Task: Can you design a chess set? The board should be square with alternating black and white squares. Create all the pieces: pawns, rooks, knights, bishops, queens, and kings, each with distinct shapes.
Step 3279:
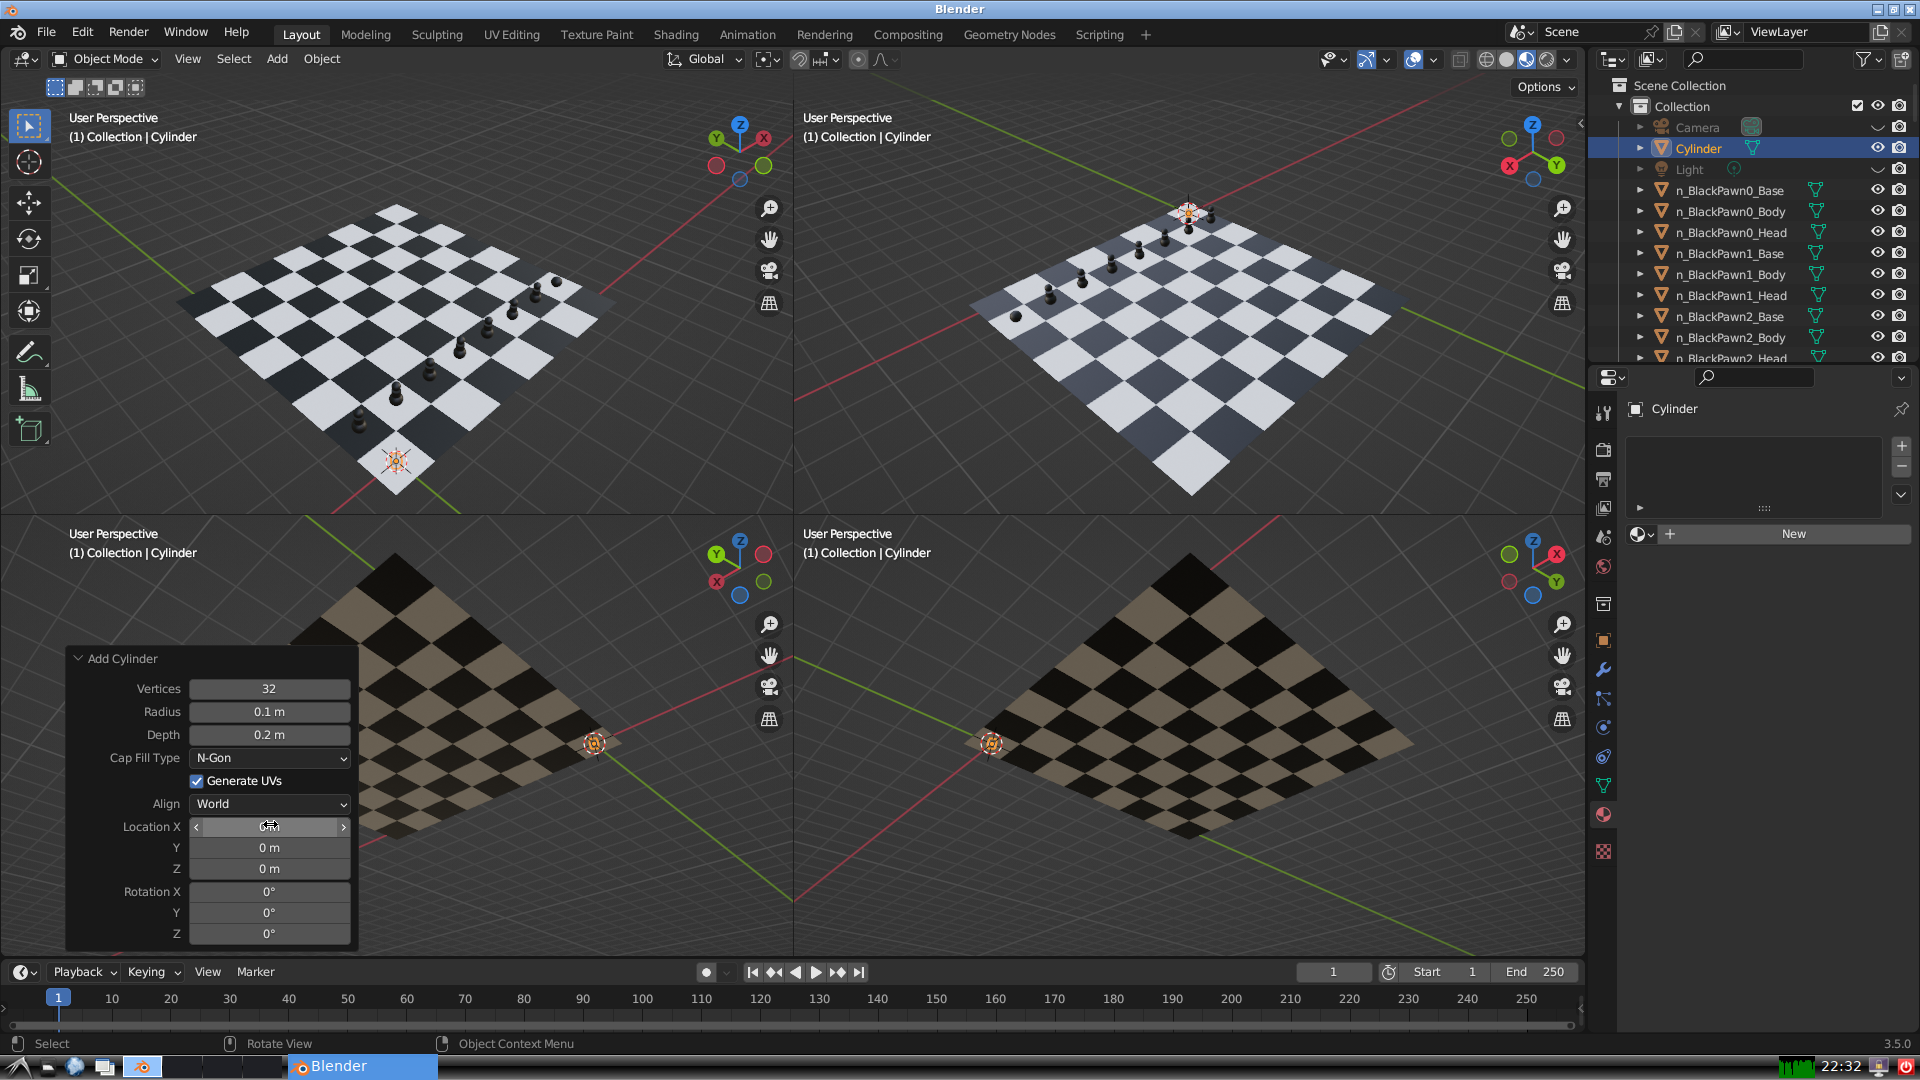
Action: click: no